Question: I use 'setError()' to show validation errors. In one case, the field is close to the left side of the screen, when the error message showed up, it visually pointed to the wrong 'EditText' field - instead of pointing to the field showing 1234, it should really point to the blank field on the left, see attached screenshot. Does anyone know a solution to this? Thanks!
The screenshot was taken on a Galaxy 3 phone running

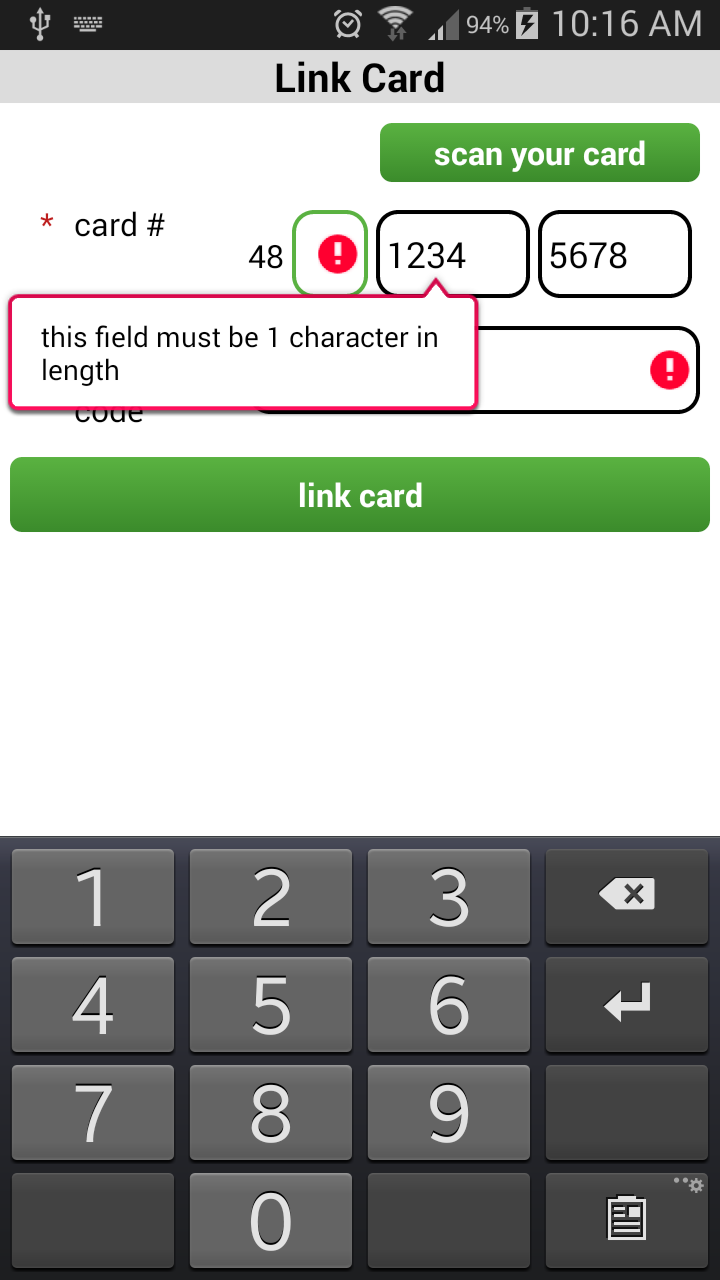
Answer: I got one workaround, add
to format the message and reduce the width of each line:
'''
text1.setError("this field must
be 1 character
in length");
'''